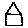
Label: house